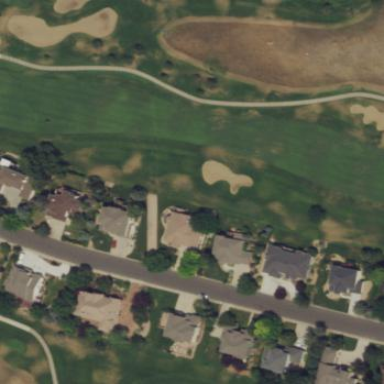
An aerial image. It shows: Grassy area designated as golf fairway.